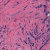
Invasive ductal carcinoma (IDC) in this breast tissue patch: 0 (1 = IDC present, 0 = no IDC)